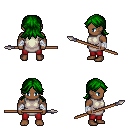
a pixel art fantasy rpg character, male body template, human, dark skin, white tunic, red pants, green loose hair, white cloth bandages, spear, four views (front, back, left, right), 2x2 character sprite sheet, small pixel art, hard edges, no anti-aliasing